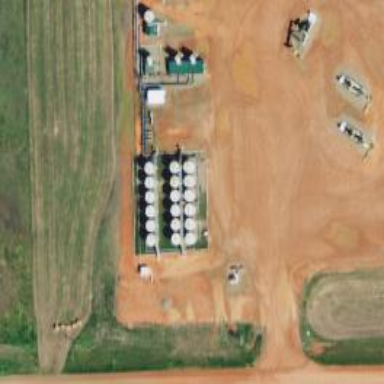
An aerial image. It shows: Storage tank with man-made structure.